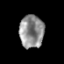
Tissue: prostate
Cell type: T cells
Senescence score: 0.2474
Nuclear area (px): 786
Mean DAPI intensity: 143.176